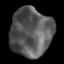
Tissue: lung
Cell type: Epithelial cells
Senescence score: 0.5689
Nuclear area (px): 1976
Mean DAPI intensity: 88.878